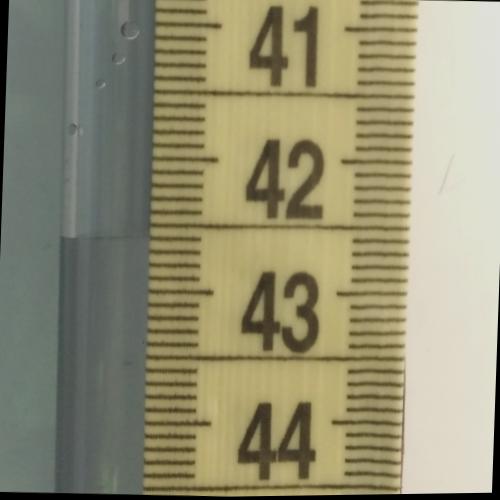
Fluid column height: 42.6 cm